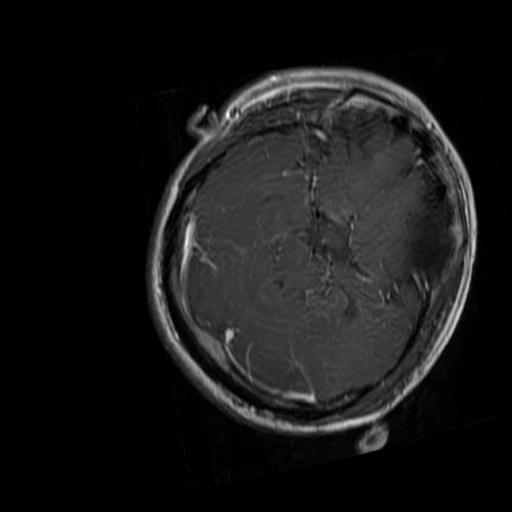
Label: brain_glioma